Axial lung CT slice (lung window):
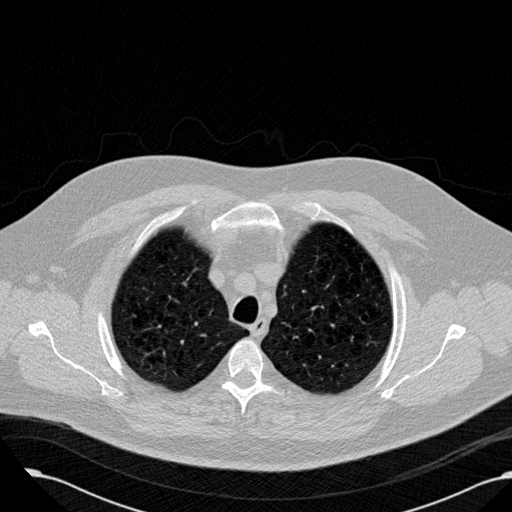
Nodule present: no